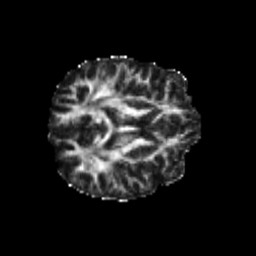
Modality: FA
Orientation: axial
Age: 21
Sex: female
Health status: healthy
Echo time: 0.074 s